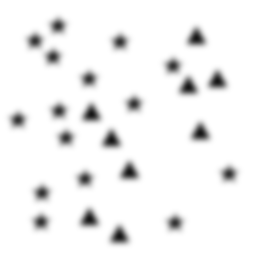
Squares: 0
Triangles: 9
Stars: 15
Total shapes: 24